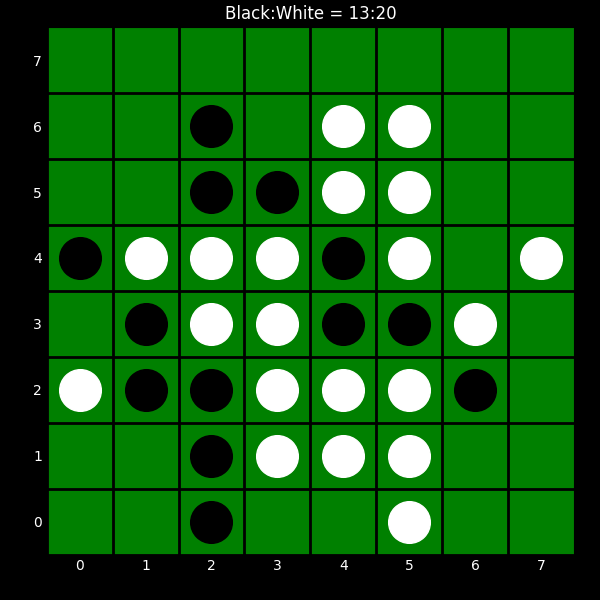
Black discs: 13
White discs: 20